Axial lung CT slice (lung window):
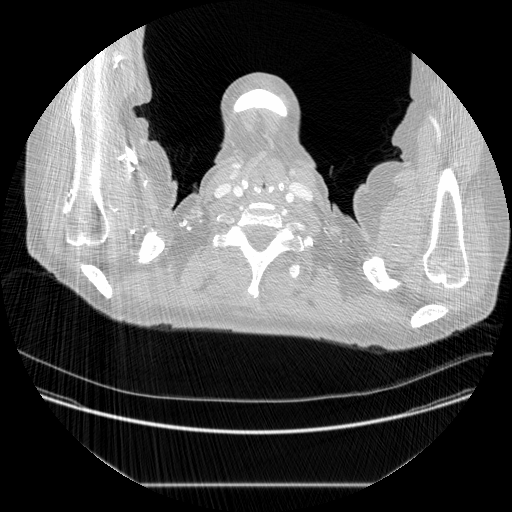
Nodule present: no